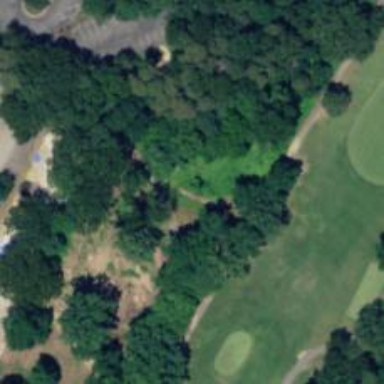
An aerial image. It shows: Path used for both walking and golf.